Question: i have a 'javascript' alert in C# code like this
'''
if(Session["msg"] != null){
string msg = (string)Session["msg"];
if(msg.Length > 2) {
@: var msg = @msg;
@: alert(msg);
}
'''
But in the view the alert doesn't appear:

The problem is that the alert message is written to the view.
Why does this happen? How can I fix this?
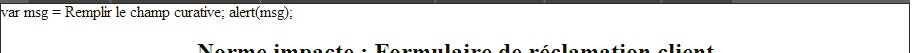
Answer: You need to wrap the injected Razor string in quotes:
'''
@: var msg = "@msg";
'''
Let's say the content of "msg" is "Something" ... then, without the quotes, the rendered script would look like this:
'''
var msg = Something
'''
Which would be invalid, because there's no variable named "Something".